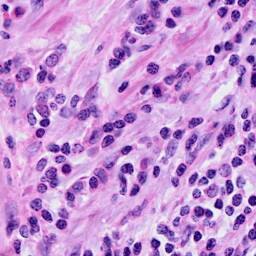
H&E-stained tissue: Cervix